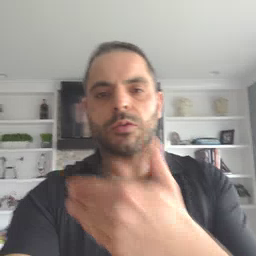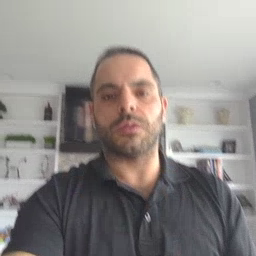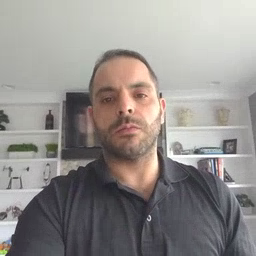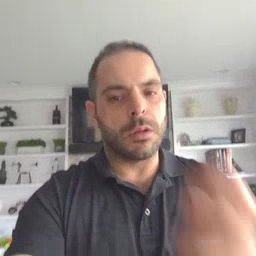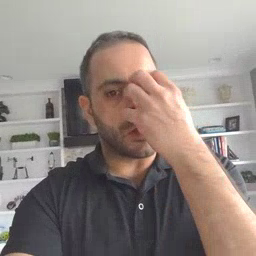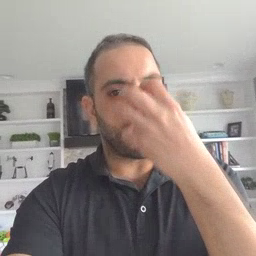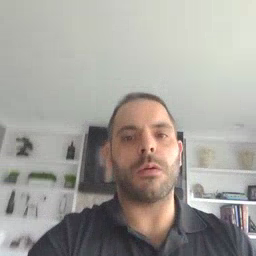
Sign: clown